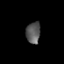
Tissue: prostate
Cell type: T cells
Senescence score: 0.3362
Nuclear area (px): 304
Mean DAPI intensity: 87.253